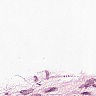
Metastatic tissue present: no